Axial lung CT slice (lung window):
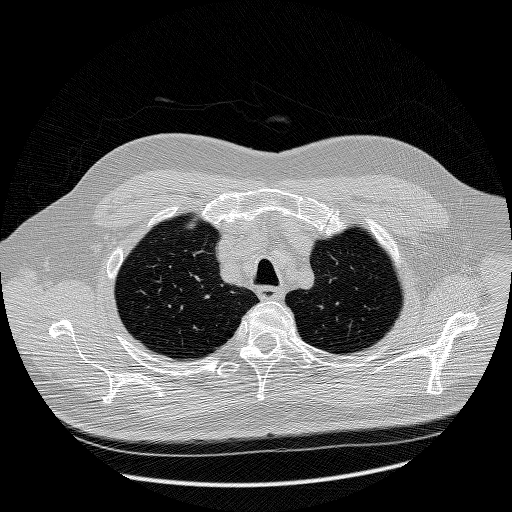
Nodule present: no